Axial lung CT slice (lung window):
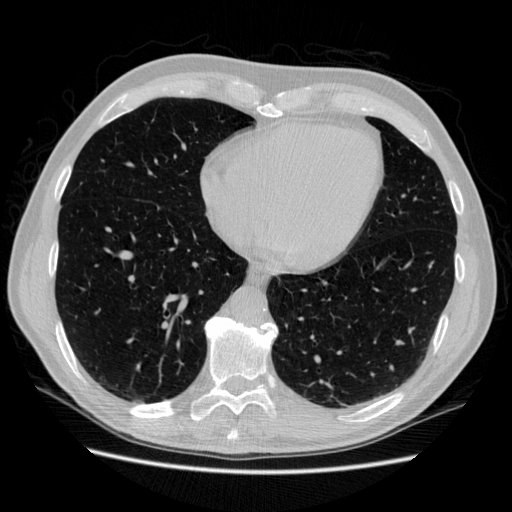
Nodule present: no